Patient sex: M
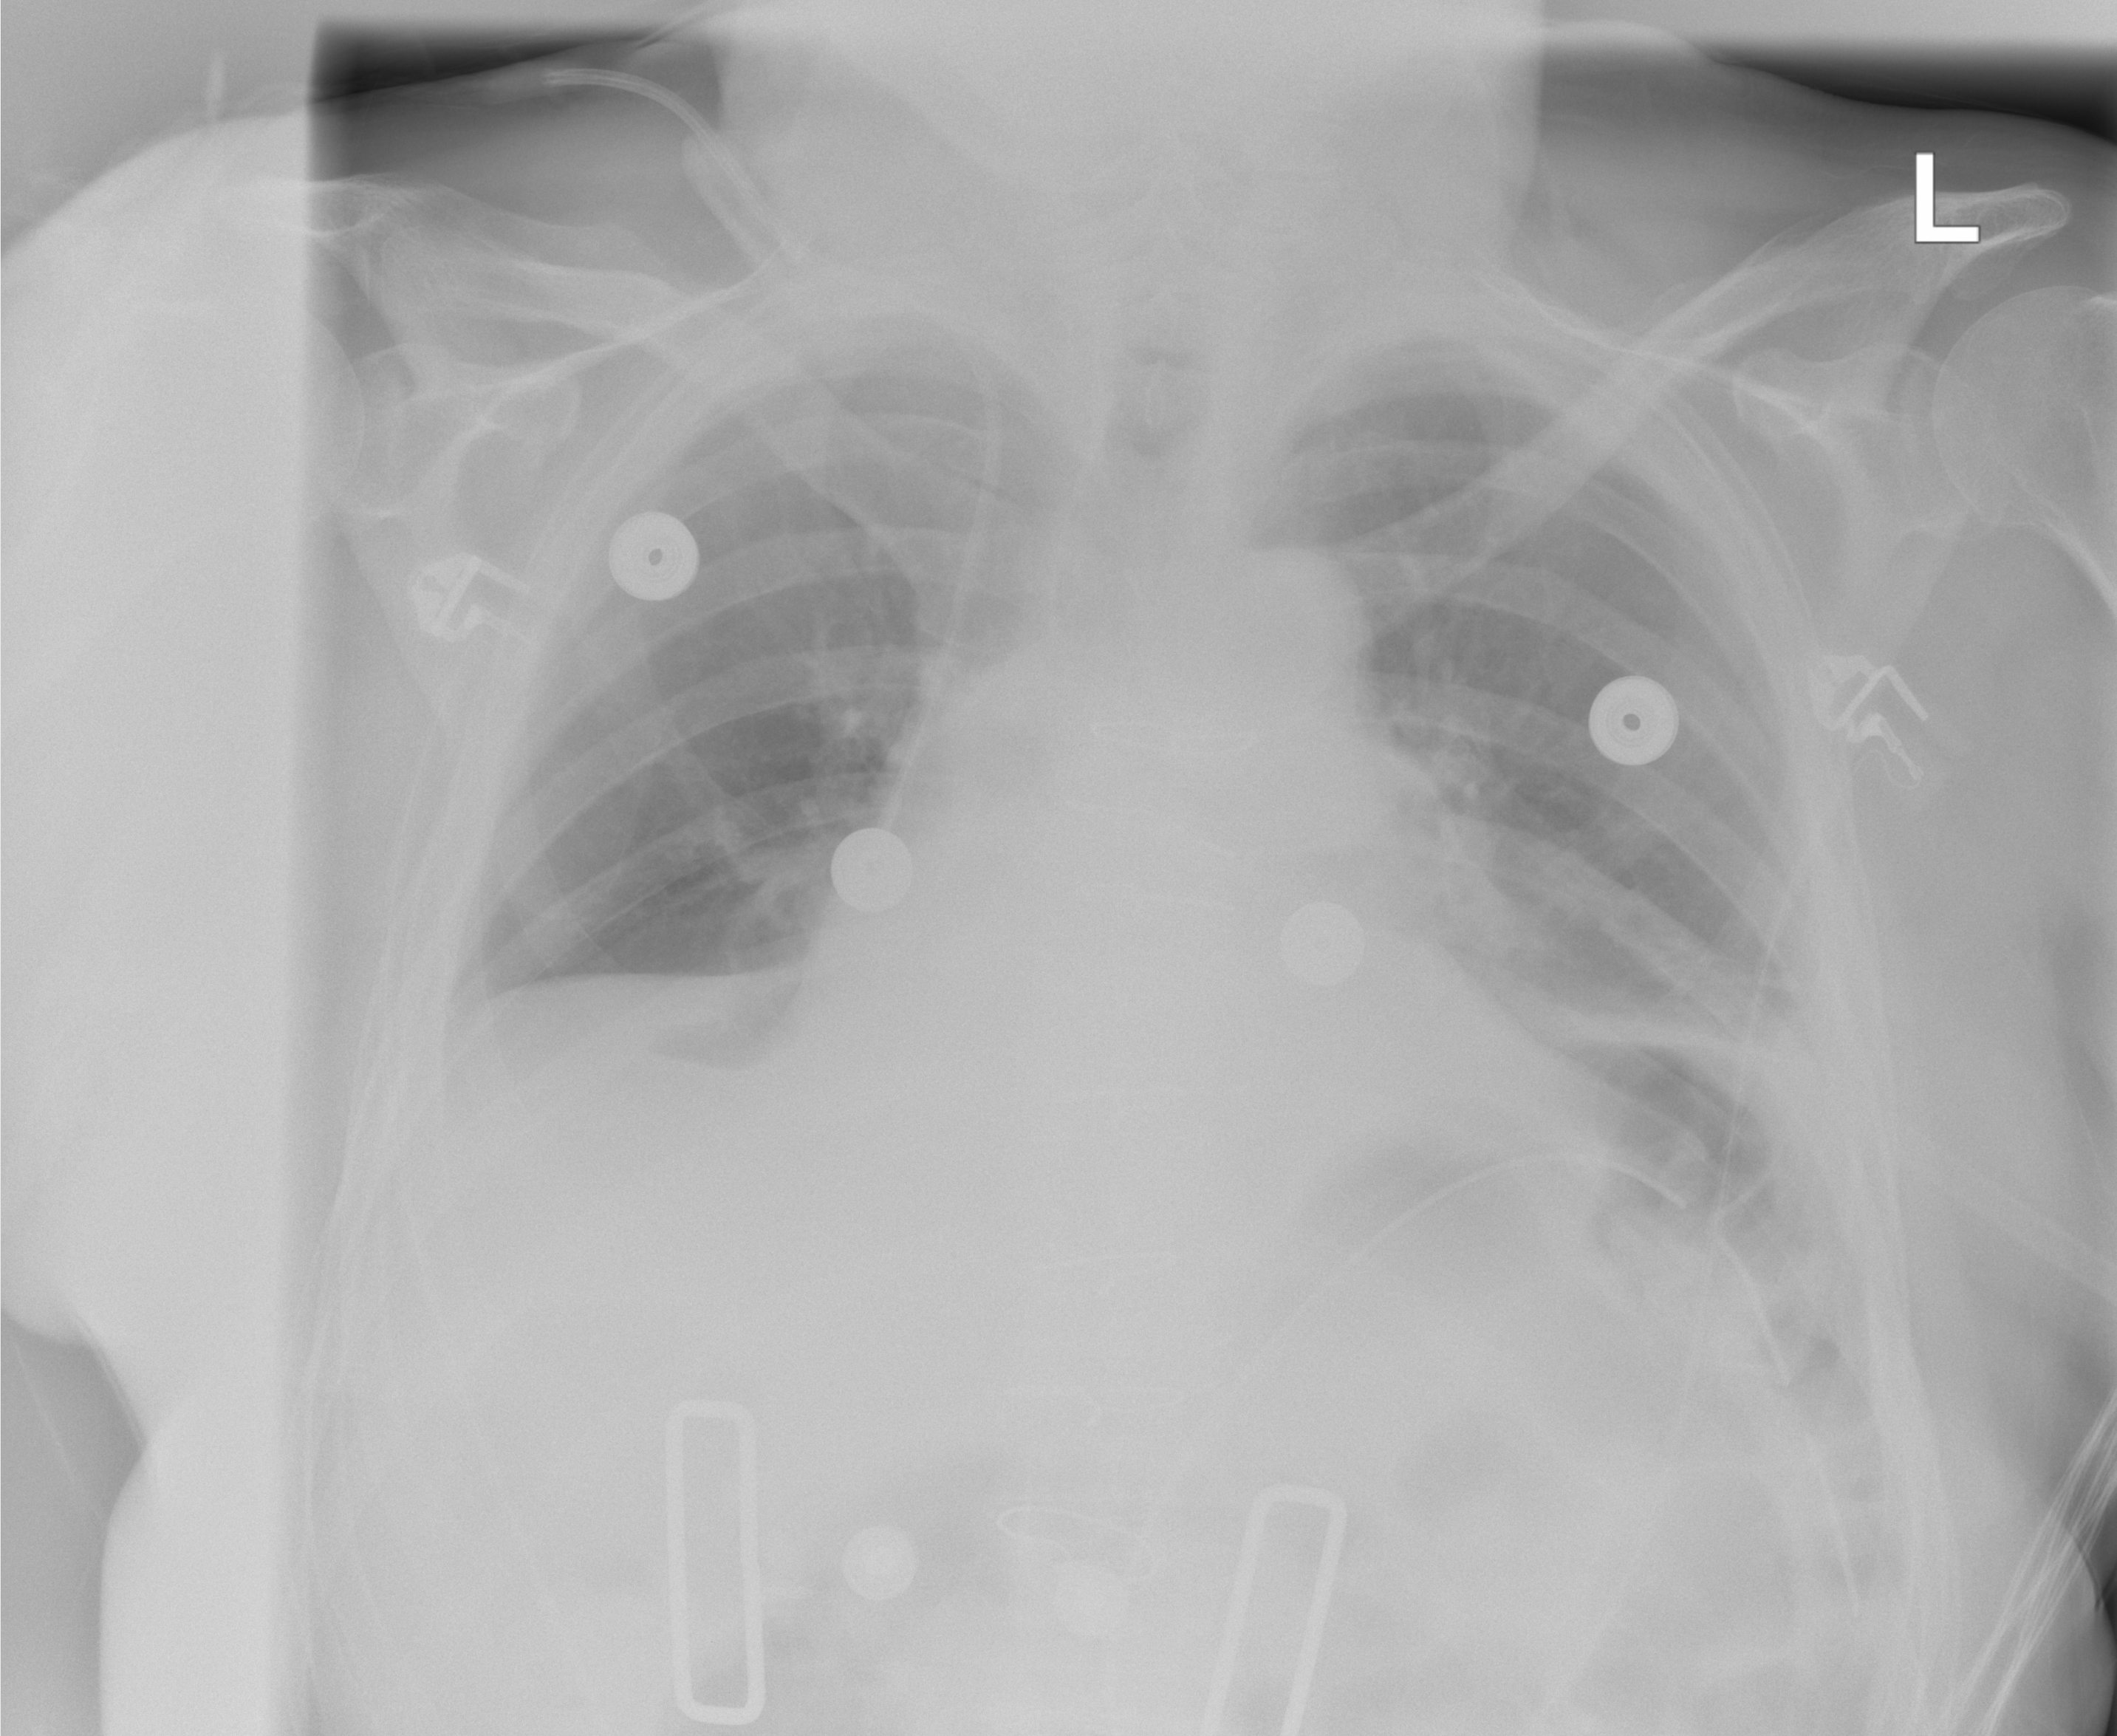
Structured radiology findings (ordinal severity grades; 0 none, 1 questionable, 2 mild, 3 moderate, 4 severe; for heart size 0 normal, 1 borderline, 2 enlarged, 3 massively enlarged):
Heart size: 2
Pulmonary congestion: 0
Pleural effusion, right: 0
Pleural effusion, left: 0
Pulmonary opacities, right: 0
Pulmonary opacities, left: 1
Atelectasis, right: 0
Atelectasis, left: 2